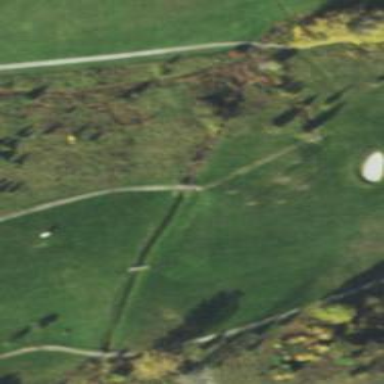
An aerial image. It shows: View of golf hole.